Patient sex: F
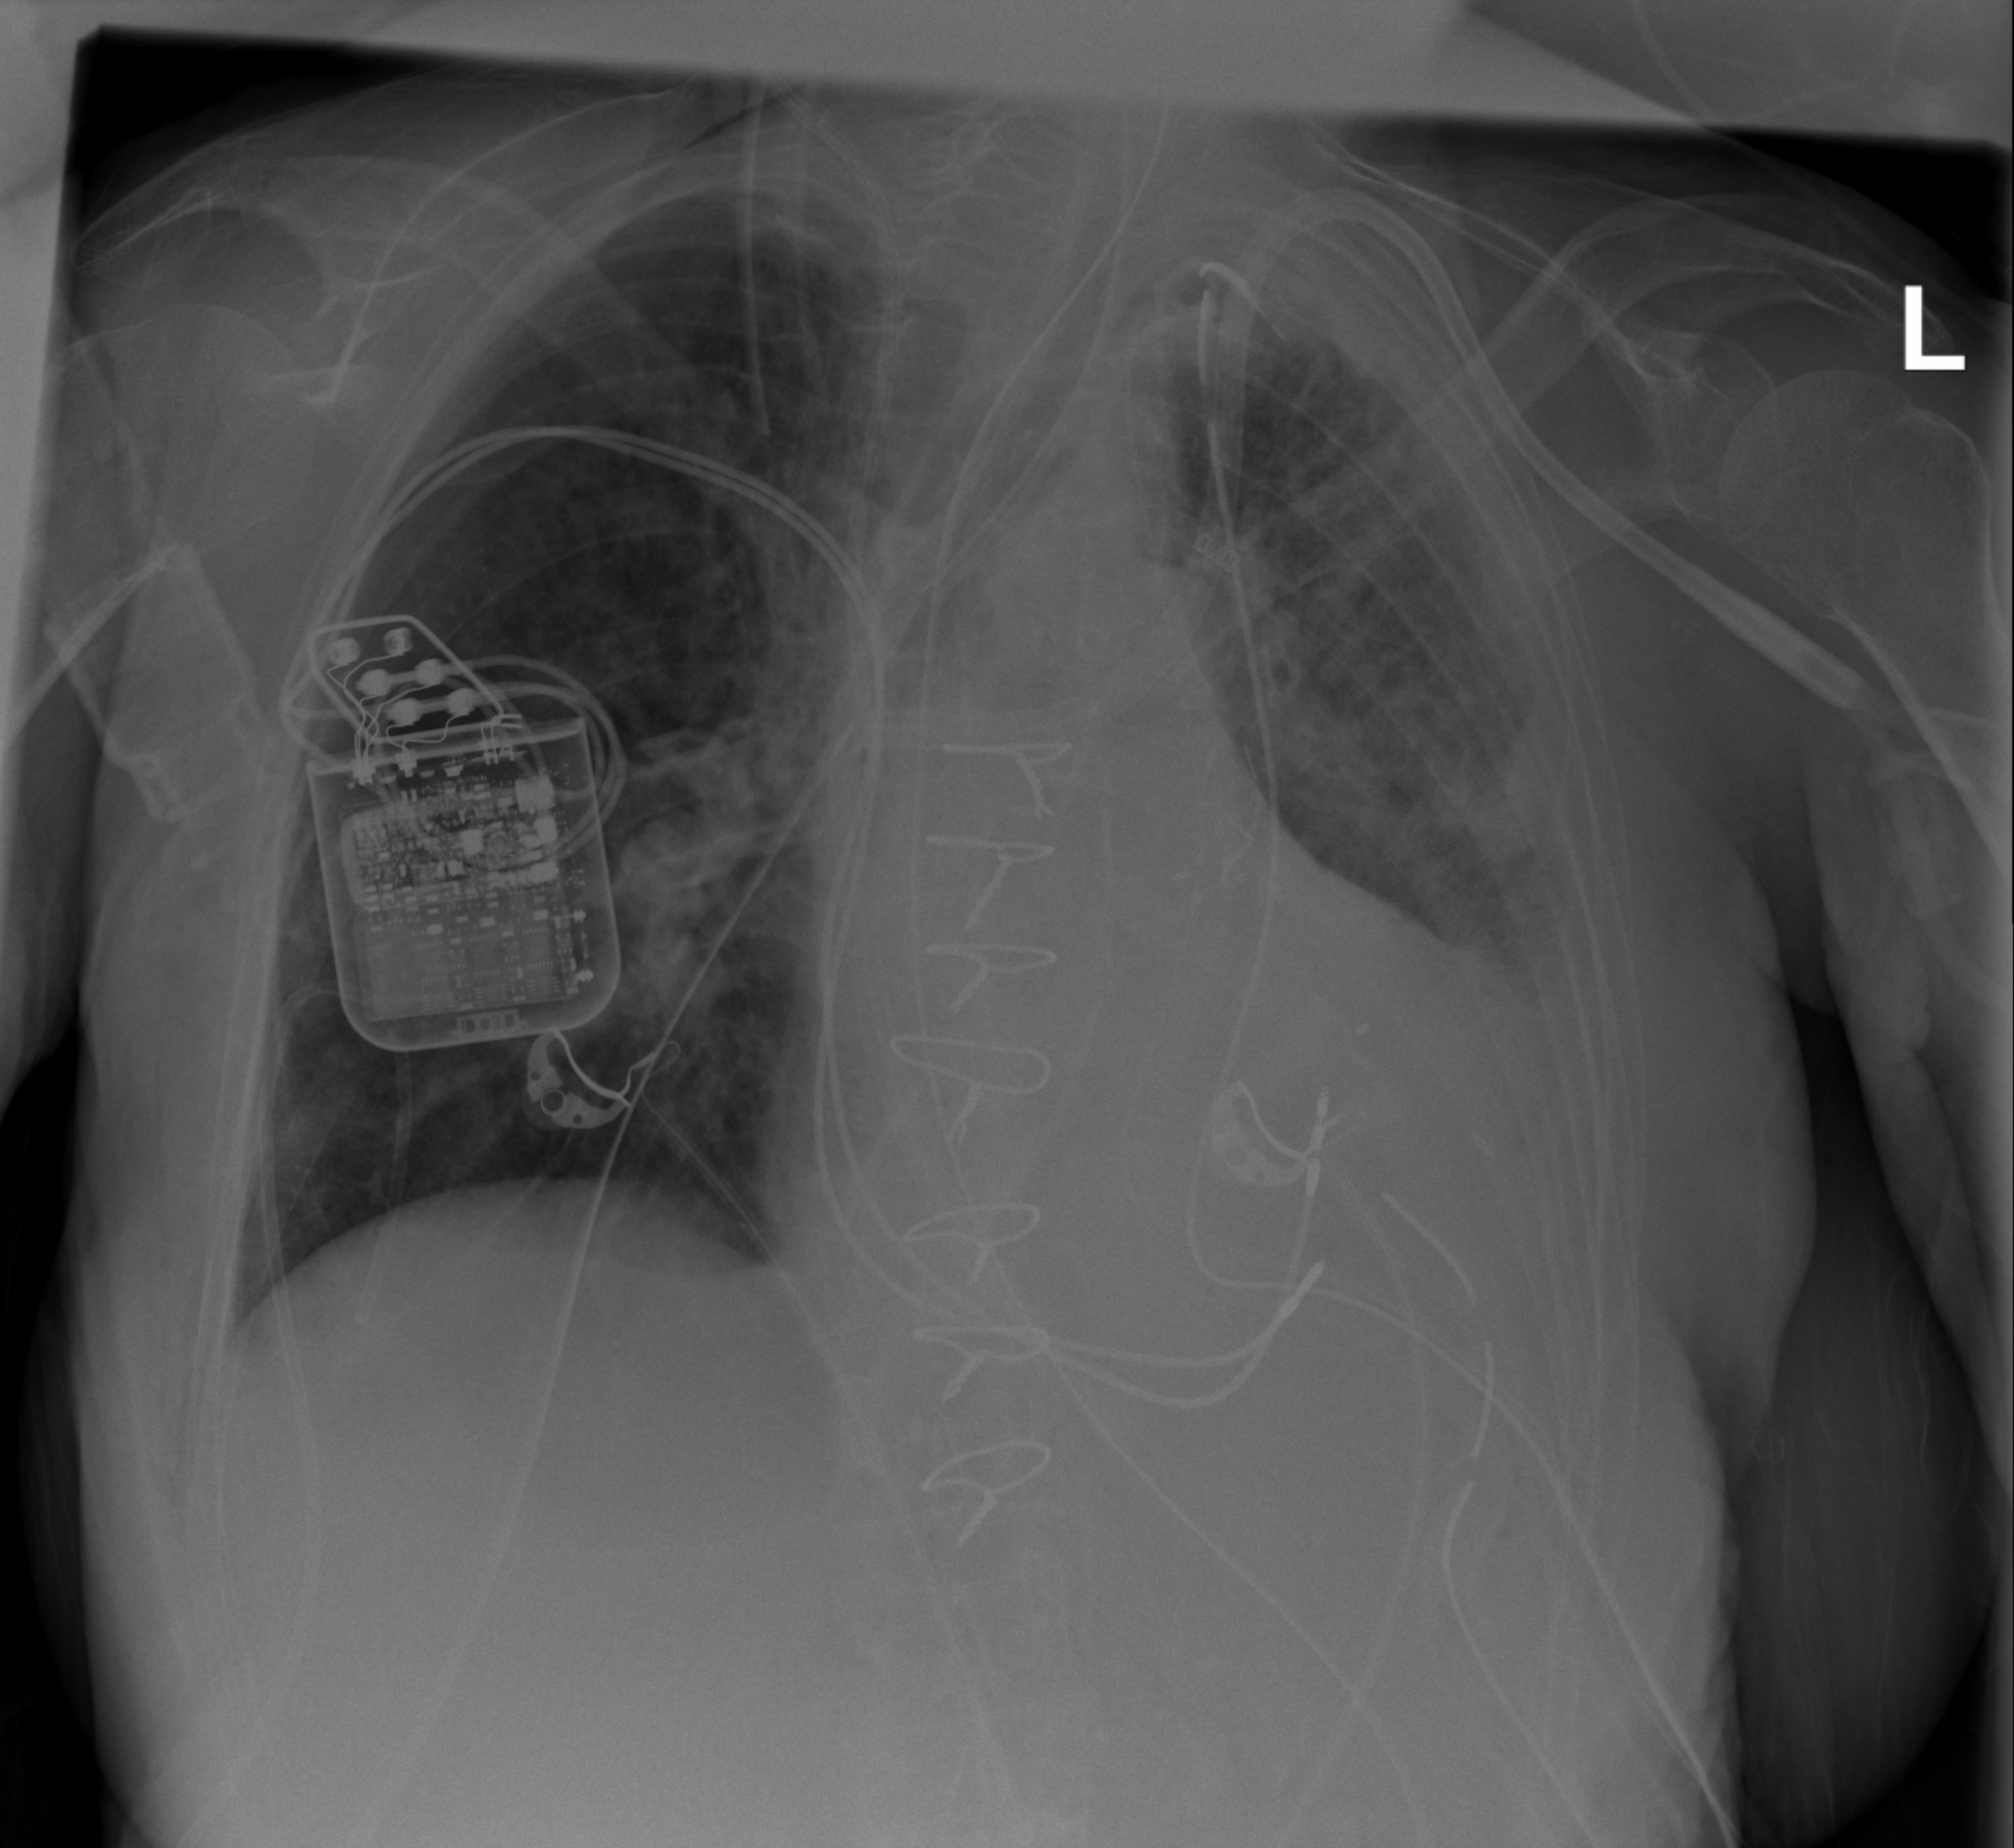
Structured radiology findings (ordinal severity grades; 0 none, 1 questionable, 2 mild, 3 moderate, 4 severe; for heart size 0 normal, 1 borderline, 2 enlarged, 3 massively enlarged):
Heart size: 2
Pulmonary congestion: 2
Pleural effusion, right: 0
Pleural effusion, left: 3
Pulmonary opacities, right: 2
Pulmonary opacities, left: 3
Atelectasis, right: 0
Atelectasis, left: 3